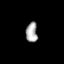
Tissue: skin
Cell type: Epithelial cells
Senescence score: 0.2306
Nuclear area (px): 226
Mean DAPI intensity: 169.226